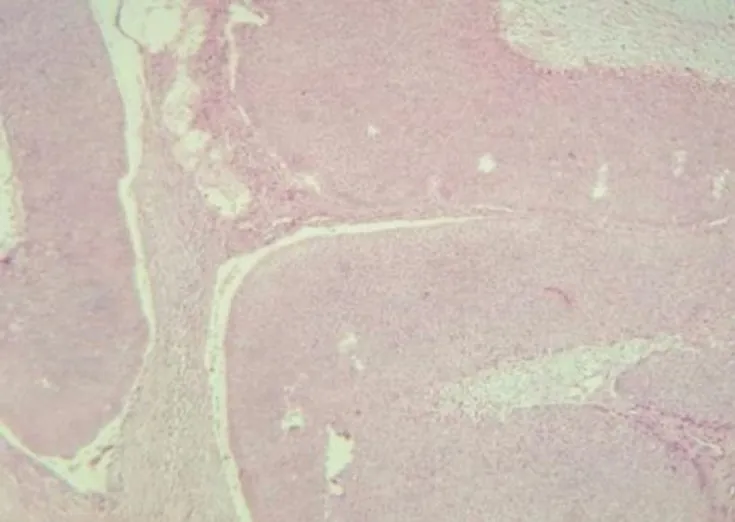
Hematoxylin and eosin (H&E) staining of the larger lesion showing basal cell carcinoma (BCC), nodular type.
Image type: pathology (h&e)